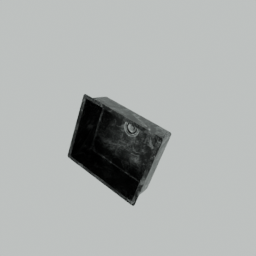
Label: appliances